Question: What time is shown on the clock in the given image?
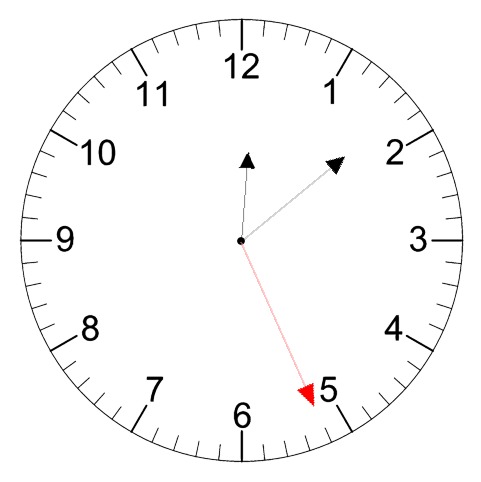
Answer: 12:08:26